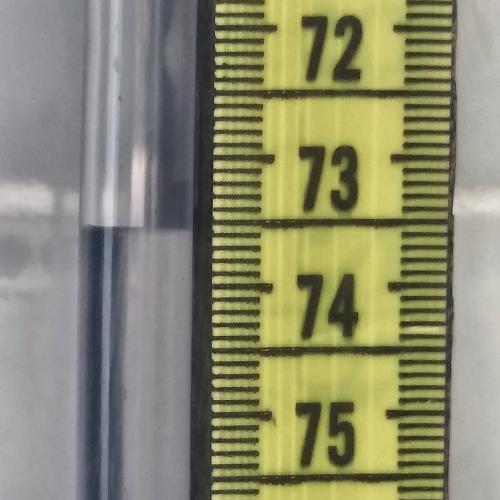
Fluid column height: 73.6 cm